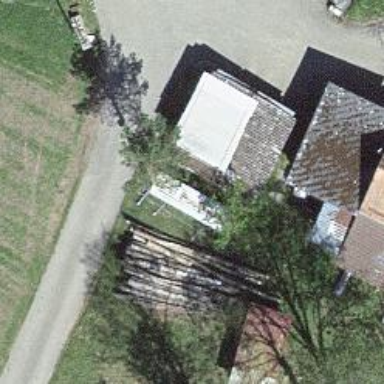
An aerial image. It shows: Garage building.